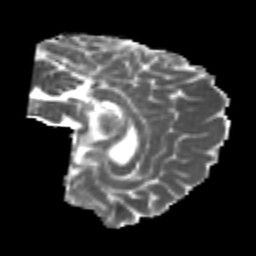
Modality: MD
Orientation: sagittal
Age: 23
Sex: male
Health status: healthy
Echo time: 0.074 s